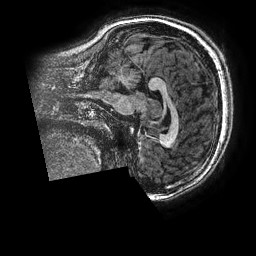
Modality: T1w
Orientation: sagittal
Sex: female
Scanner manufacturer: ge
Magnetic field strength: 3 T
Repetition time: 0.00766 s
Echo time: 0.003476 s